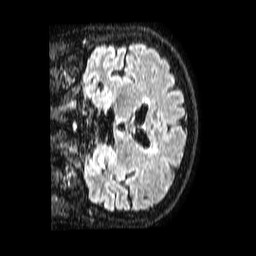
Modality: FLAIR
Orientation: coronal
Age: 67
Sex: female
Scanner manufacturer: philips
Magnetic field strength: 1.5 T
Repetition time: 4.8 s
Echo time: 0.3 s